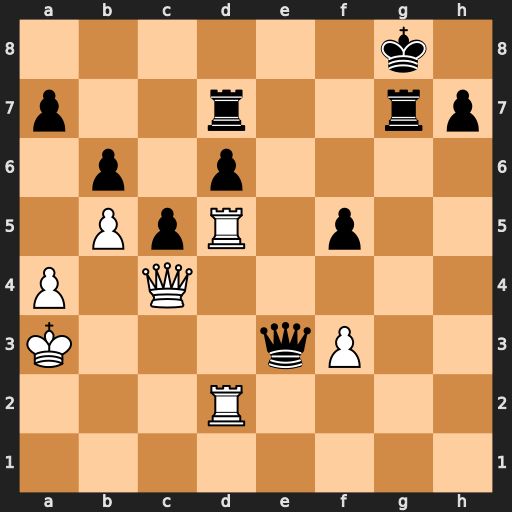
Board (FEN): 6k1/p2r2rp/1p1p4/1PpR1p2/P1Q5/K3qP2/3R4/8
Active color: w
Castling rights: -
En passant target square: -
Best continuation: R5d3+ d5 Rxe3 dxc4 Re8+ Kf7 Rxd7+